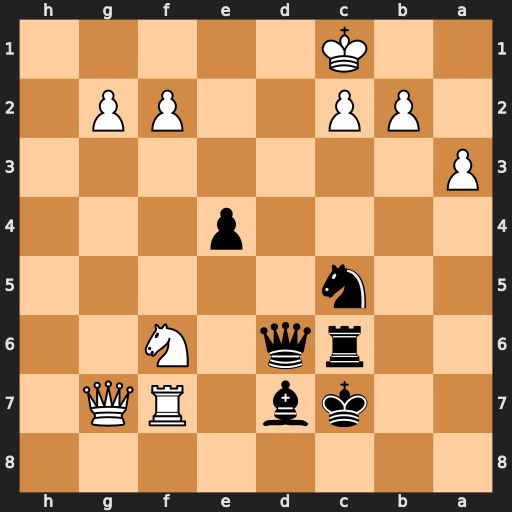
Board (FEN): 8/2kb1RQ1/2rq1N2/2n5/4p3/P7/1PP2PP1/2K5
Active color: b
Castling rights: -
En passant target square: -
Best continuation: Nb3+ Kb1 Qd1+